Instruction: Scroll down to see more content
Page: traveler
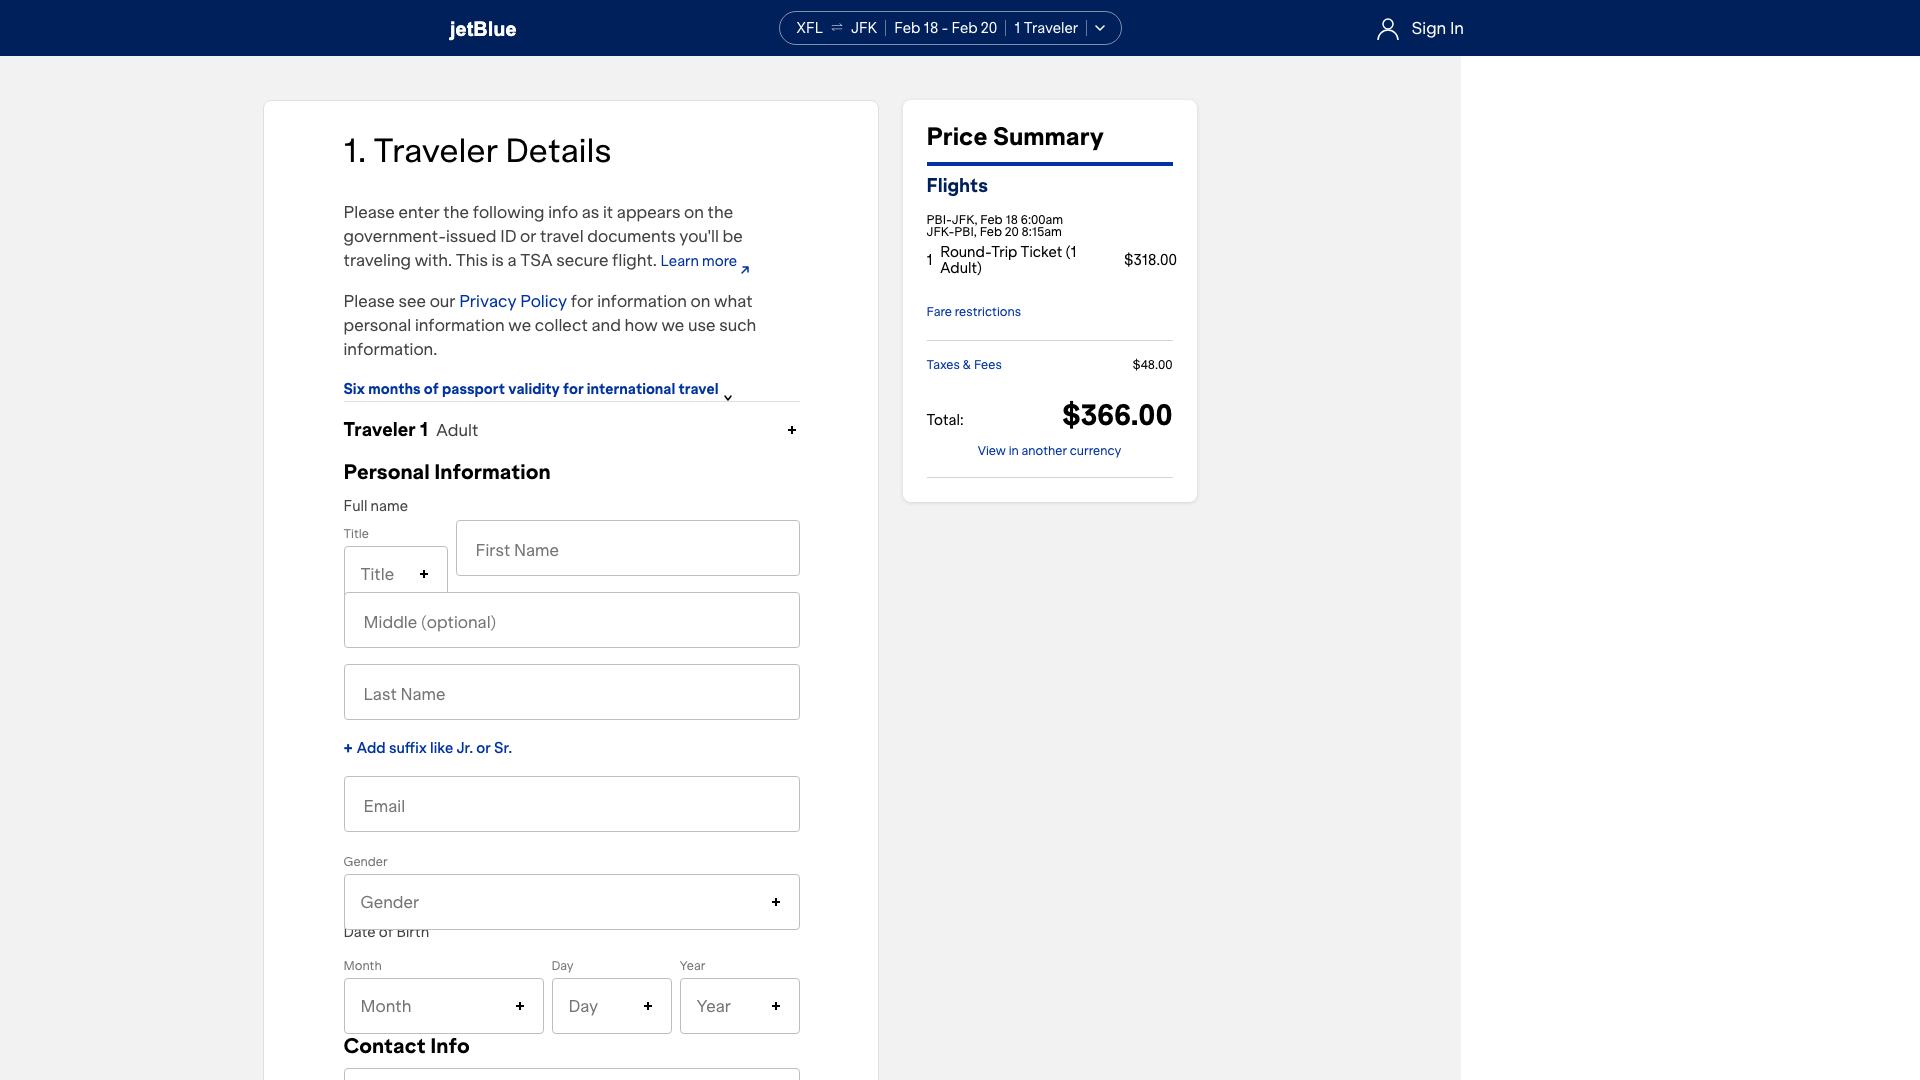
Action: scroll